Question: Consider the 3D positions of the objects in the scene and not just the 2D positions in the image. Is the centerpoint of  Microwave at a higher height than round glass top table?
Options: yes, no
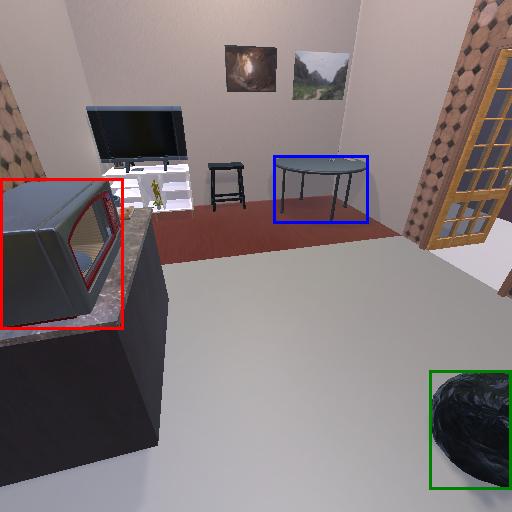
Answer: yes